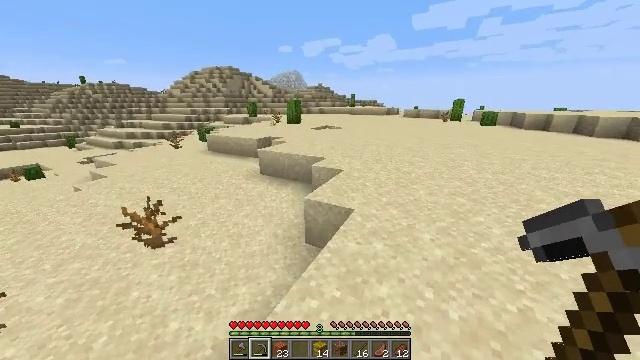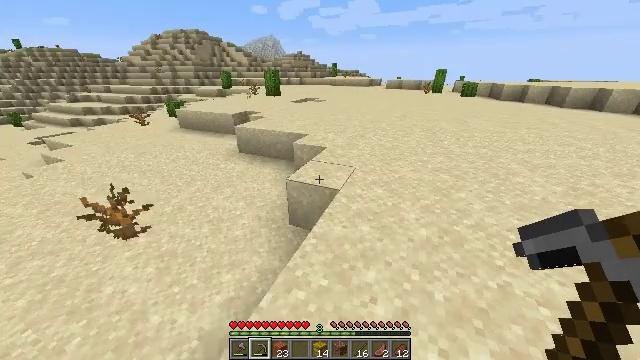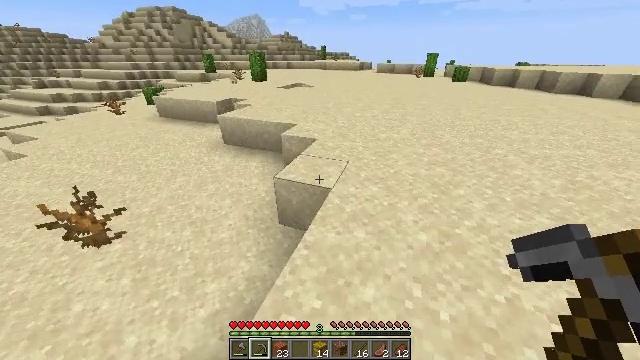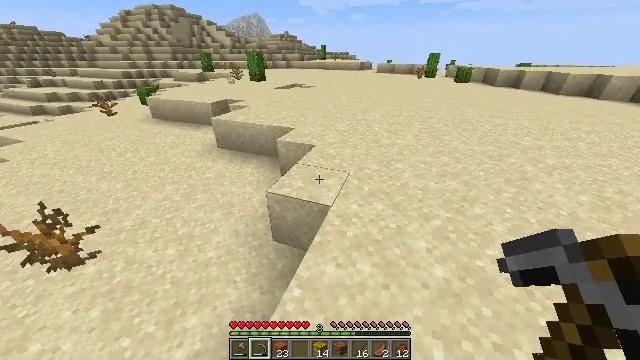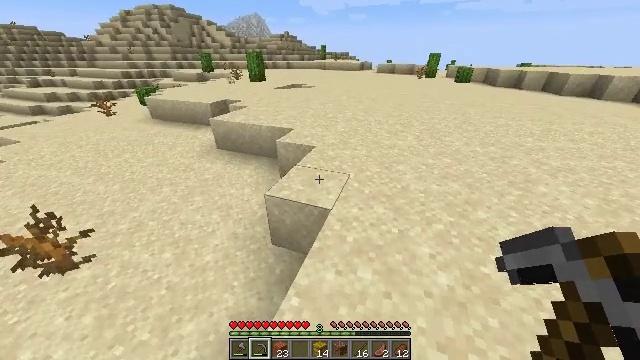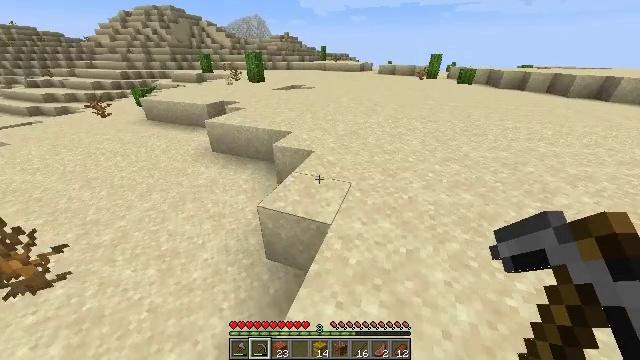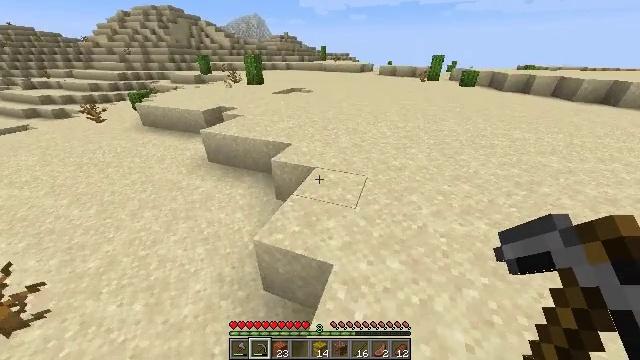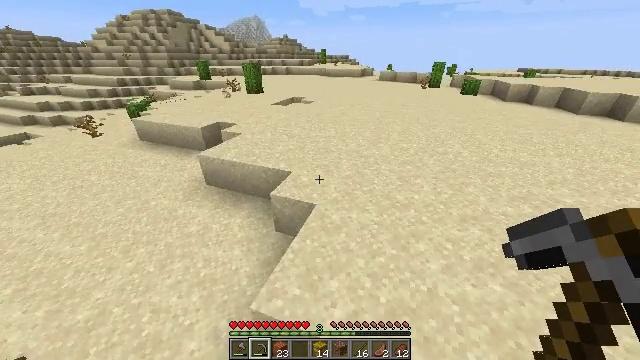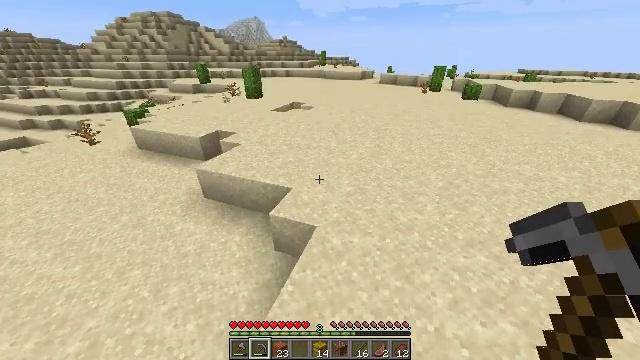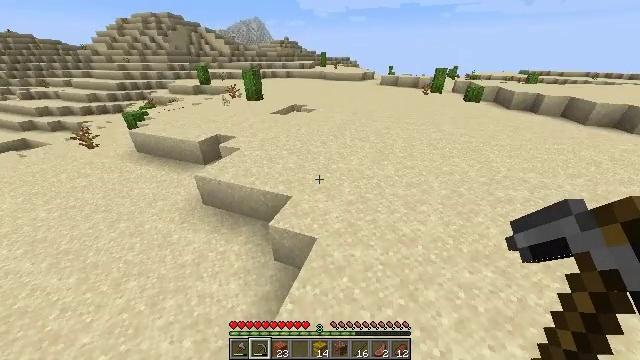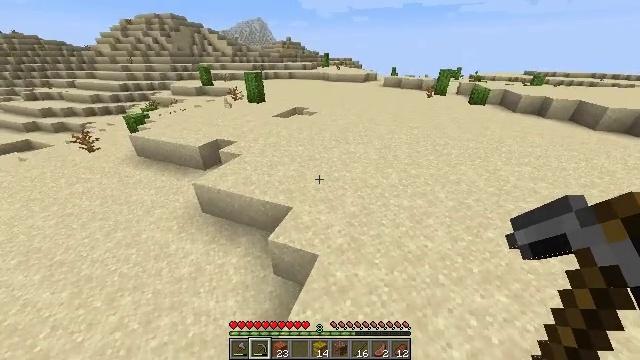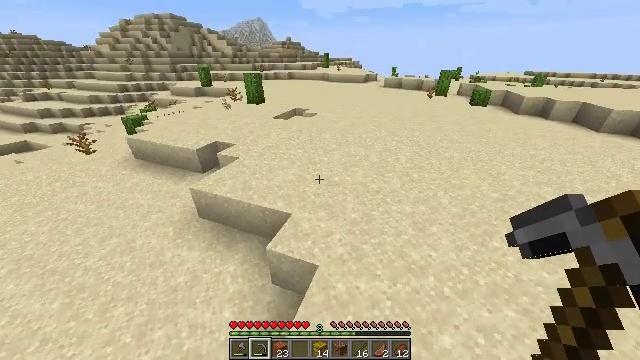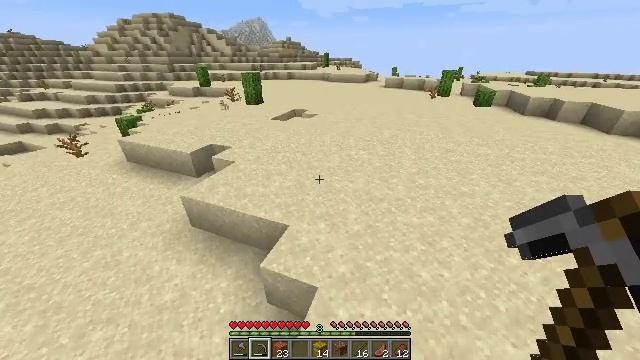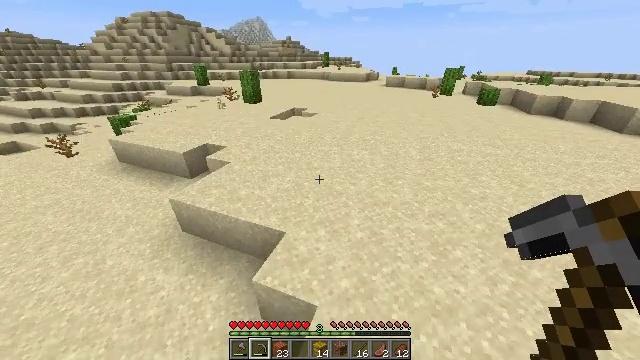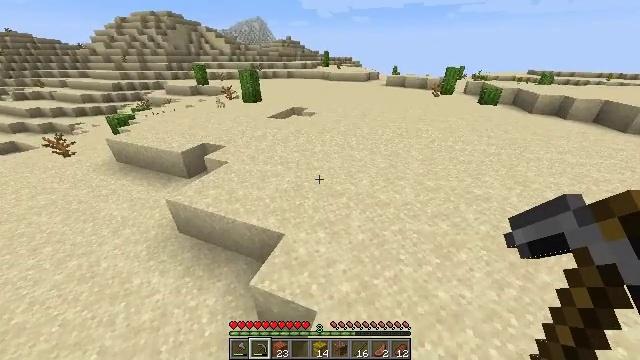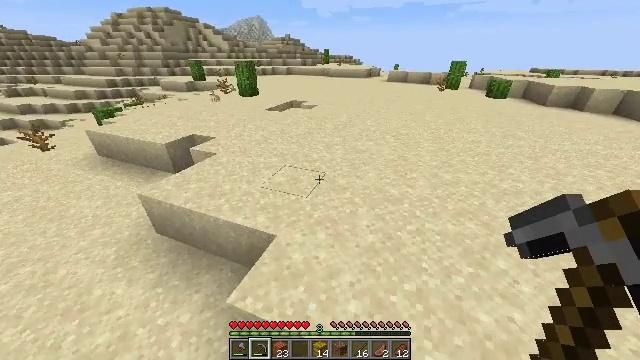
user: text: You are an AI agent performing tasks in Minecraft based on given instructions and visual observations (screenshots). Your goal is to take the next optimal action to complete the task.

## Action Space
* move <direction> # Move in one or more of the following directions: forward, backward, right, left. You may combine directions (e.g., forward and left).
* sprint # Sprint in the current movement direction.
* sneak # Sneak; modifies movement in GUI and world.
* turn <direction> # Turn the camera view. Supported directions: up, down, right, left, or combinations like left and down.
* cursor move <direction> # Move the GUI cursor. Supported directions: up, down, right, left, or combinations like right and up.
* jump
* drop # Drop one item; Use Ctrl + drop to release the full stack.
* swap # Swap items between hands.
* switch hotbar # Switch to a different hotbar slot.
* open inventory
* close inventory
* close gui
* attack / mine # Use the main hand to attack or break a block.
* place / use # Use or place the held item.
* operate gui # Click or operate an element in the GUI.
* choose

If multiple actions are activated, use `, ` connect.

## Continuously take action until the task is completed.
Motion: motion action
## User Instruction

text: Collect the dead bush from dry areas.
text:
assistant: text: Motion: move forward, sprint, turn right and down
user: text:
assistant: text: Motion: move forward, sprint, turn right and down
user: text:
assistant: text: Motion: move forward, sprint
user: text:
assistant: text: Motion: move forward, sprint
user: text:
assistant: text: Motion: move forward, sprint
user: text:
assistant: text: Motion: move forward, sprint, jump
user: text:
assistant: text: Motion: move forward, sprint, jump
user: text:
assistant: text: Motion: move forward, sprint, jump
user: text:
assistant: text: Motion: move forward, sprint, jump
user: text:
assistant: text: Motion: move forward, sprint, jump
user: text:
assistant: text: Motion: move forward, sprint
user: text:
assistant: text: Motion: move forward, sprint
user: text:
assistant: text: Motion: move forward, sprint
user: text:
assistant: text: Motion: move forward, sprint
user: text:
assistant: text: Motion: move forward, sprint
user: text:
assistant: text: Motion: move forward, sprint
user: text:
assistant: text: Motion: move forward, sprint
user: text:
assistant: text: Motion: move forward, sprint
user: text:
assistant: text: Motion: move forward, sprint
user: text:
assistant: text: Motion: move forward, sprint
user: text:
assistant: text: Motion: move forward, sprint
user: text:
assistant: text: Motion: move forward, sprint
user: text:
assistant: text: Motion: move forward, sprint
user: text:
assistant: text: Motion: move forward, sprint
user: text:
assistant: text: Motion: move forward, sprint, turn left
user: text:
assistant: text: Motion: move forward, sprint, turn left
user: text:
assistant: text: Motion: move forward, sprint, turn left
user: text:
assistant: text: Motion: move forward, sprint
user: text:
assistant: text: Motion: move forward, sprint
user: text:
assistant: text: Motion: move forward, sprint